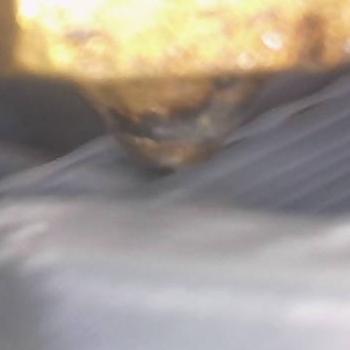
Flow rate: 49%